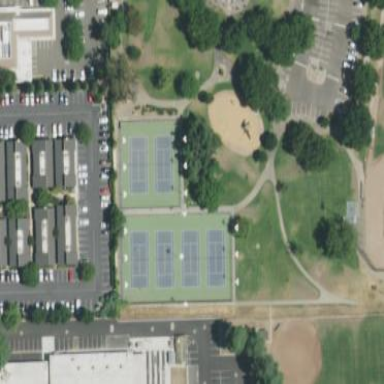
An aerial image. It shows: Tennis court in leisure pitch.